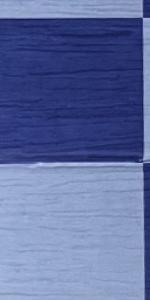
Label: Empty